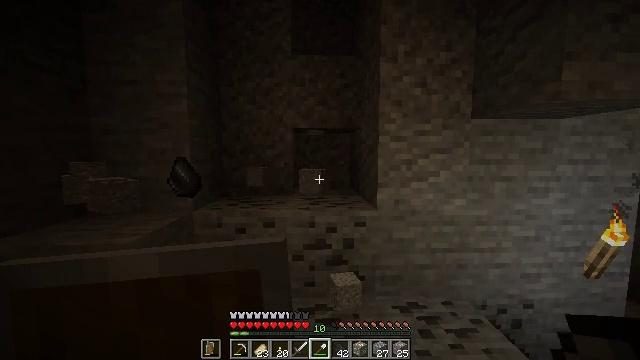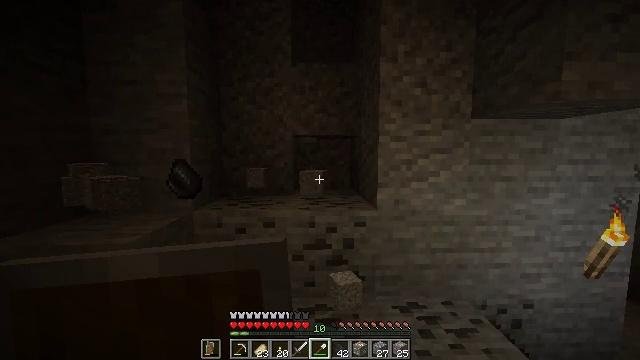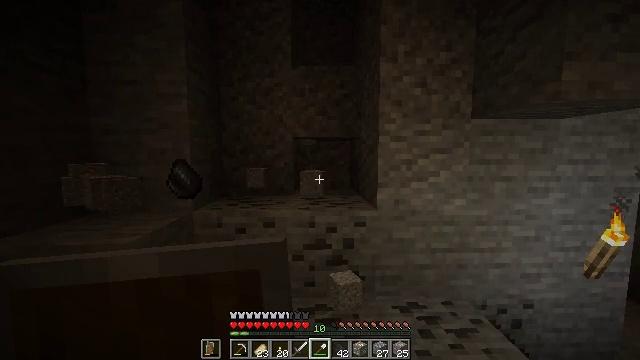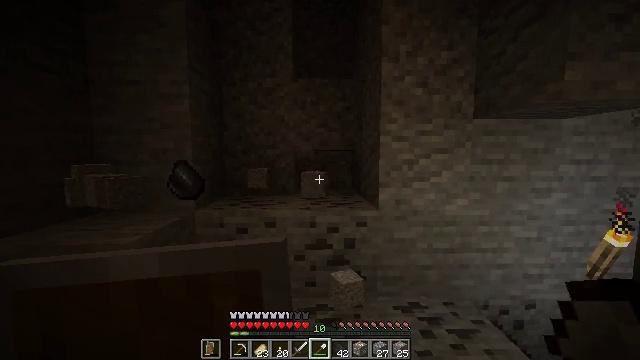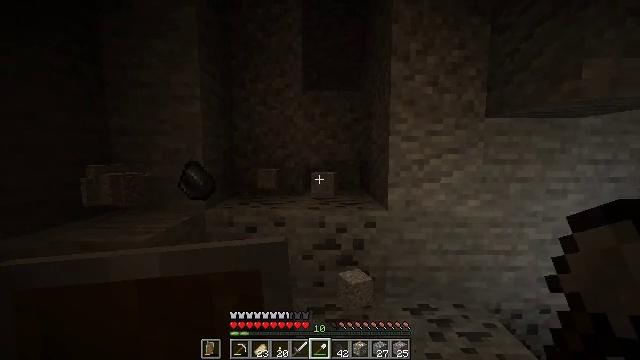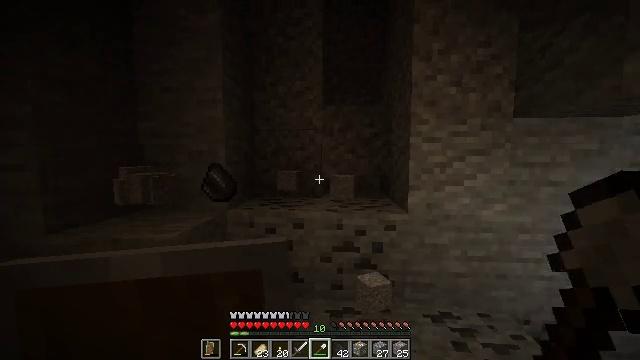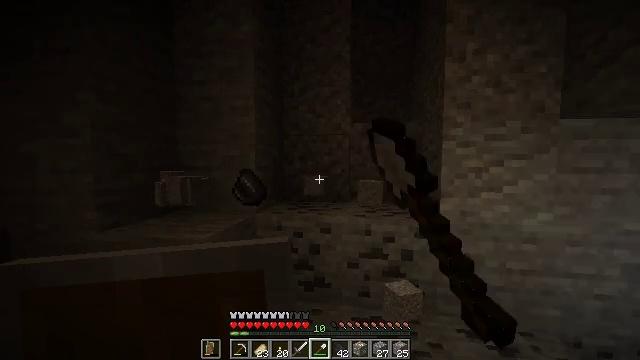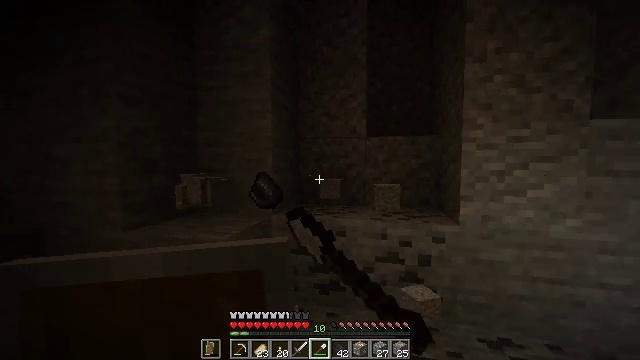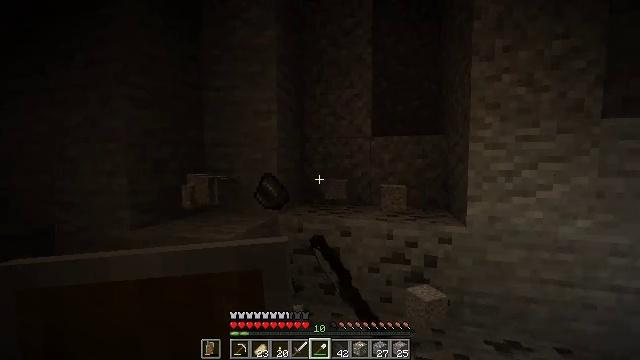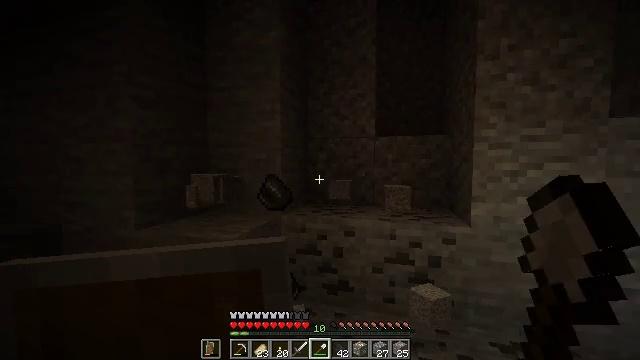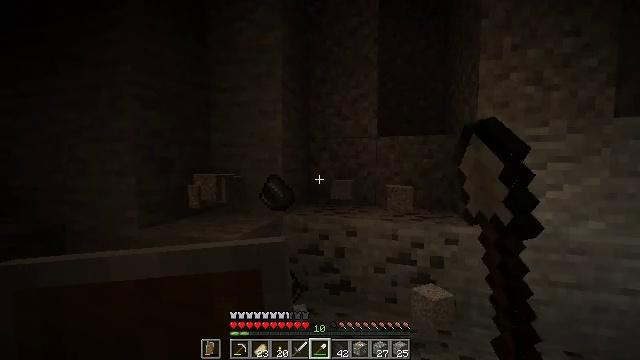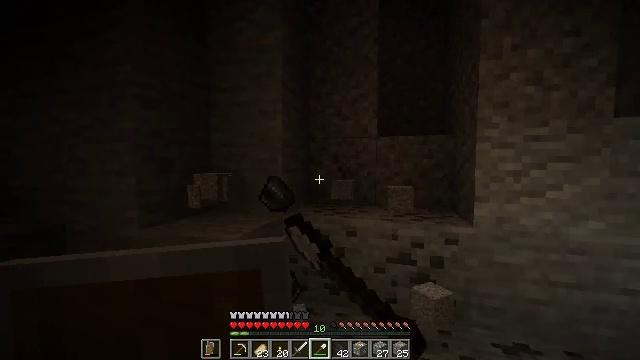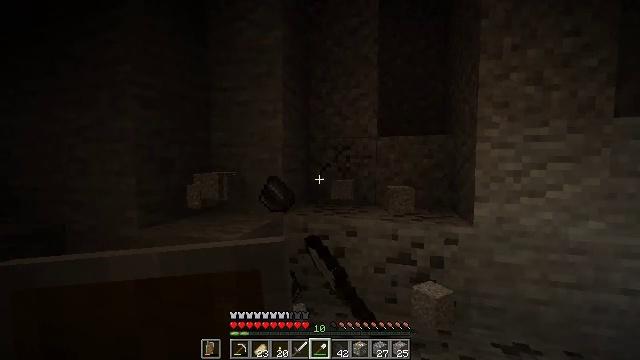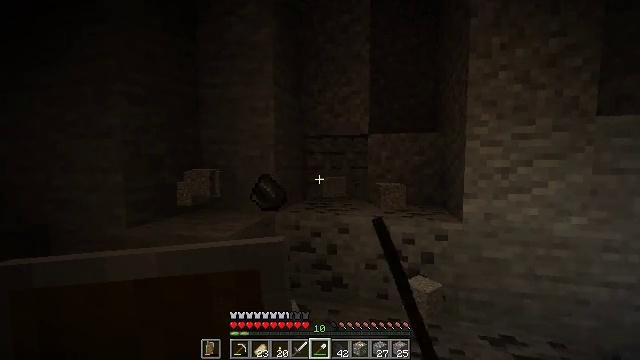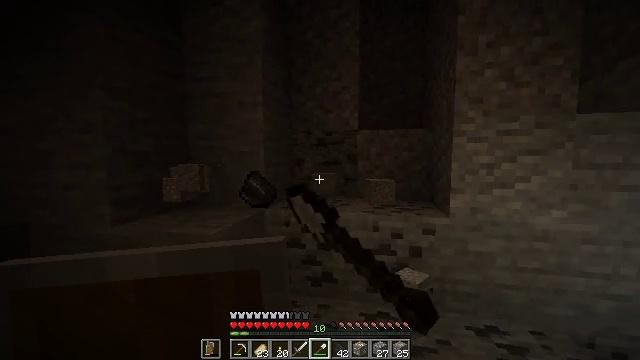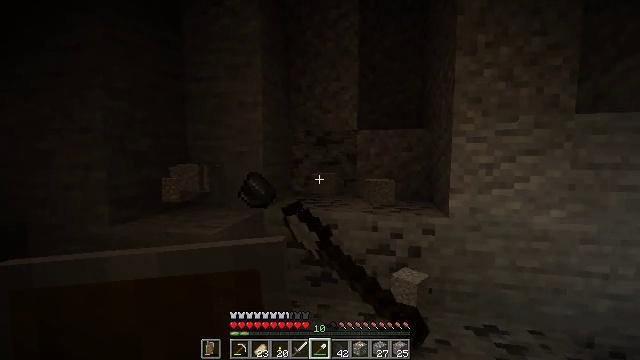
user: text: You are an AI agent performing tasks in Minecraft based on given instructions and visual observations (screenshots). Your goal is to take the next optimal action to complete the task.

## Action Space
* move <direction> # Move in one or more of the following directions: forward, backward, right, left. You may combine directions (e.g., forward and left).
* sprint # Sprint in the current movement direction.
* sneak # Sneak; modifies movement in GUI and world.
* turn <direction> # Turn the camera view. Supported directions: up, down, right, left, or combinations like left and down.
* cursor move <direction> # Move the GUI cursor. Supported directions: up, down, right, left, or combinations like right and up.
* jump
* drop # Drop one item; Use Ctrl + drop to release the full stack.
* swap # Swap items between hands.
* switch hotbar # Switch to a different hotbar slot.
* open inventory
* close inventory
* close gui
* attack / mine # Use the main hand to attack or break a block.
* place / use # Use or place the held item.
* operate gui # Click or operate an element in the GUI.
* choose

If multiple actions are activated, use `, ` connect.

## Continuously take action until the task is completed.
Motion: motion action
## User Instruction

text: Shovel up some gravel.
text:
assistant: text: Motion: attack / mine
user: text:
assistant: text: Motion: attack / mine
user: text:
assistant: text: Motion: attack / mine
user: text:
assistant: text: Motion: turn left, attack / mine
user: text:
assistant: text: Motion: turn left, attack / mine
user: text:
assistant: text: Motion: turn left and up, attack / mine
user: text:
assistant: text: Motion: turn left, attack / mine
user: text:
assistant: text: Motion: turn left, attack / mine
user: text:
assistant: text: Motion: attack / mine
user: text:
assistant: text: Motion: attack / mine
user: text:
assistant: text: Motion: attack / mine
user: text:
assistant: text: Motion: attack / mine
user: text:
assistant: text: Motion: turn right, attack / mine
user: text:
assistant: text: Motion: turn right, attack / mine
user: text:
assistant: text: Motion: attack / mine
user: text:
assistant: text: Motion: attack / mine
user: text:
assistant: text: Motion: attack / mine
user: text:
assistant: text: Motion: attack / mine
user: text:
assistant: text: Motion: attack / mine
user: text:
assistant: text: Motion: attack / mine
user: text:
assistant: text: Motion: attack / mine
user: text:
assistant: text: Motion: attack / mine
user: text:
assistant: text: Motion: turn right, attack / mine
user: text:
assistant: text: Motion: turn right, attack / mine
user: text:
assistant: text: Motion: turn right, attack / mine
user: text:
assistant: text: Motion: turn right, attack / mine
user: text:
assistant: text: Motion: attack / mine
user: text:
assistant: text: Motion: attack / mine
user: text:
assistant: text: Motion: attack / mine
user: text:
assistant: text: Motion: attack / mine